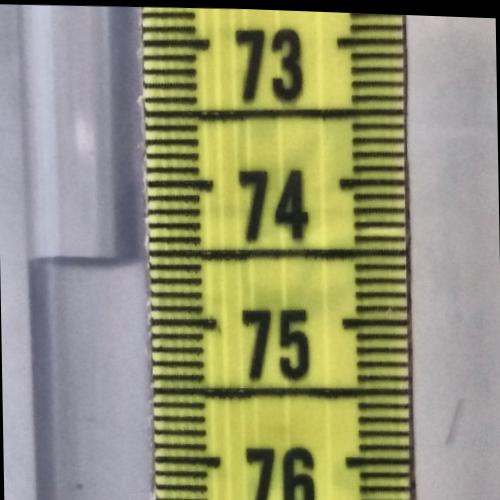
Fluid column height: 74.5 cm